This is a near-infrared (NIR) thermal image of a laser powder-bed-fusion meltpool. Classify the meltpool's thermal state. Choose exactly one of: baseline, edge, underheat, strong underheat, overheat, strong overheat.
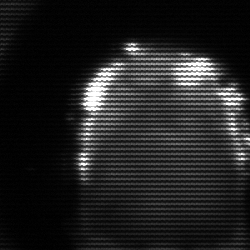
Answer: baseline